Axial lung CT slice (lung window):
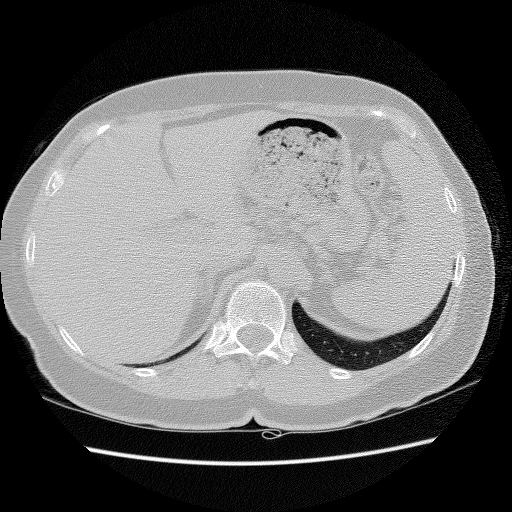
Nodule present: no